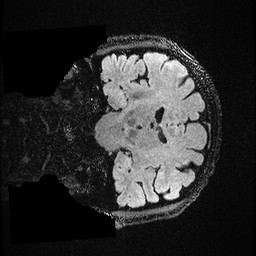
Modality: FLAIR
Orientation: coronal
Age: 42
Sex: male
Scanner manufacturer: ge
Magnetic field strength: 3 T
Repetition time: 4.802 s
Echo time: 0.117 s